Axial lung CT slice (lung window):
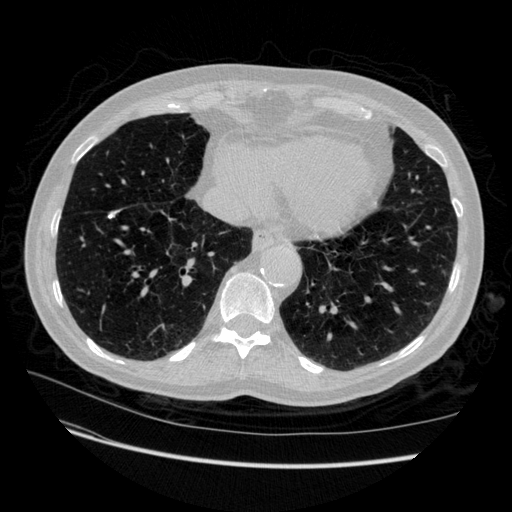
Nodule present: yes
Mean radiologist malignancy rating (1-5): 1